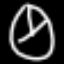
Label: clock